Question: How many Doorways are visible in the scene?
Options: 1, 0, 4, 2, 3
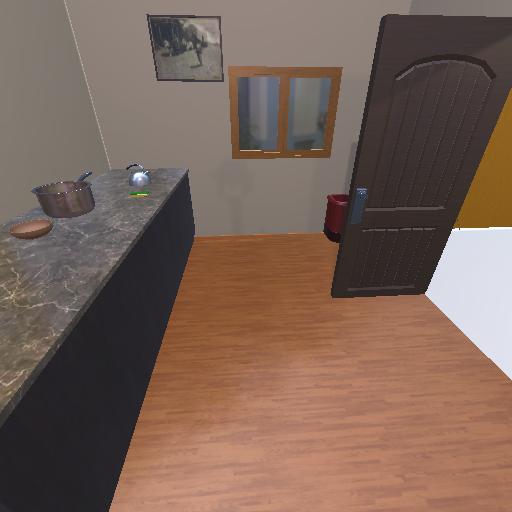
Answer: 1